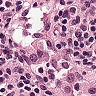
Metastatic tissue present: no